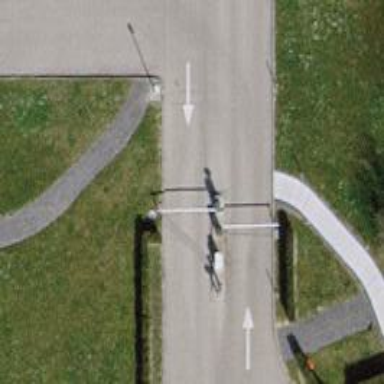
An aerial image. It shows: Lift gate barrier.